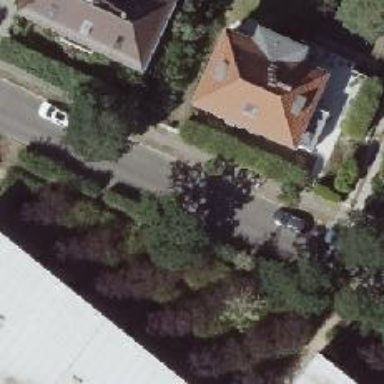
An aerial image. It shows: Residential road with parallel parking lane on the left side.